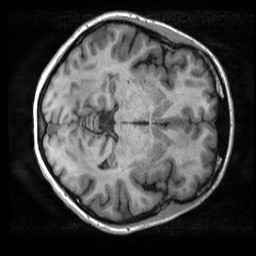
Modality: T1w
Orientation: axial
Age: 36
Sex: female
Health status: healthy
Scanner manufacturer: siemens
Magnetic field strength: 3 T
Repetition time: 2 s
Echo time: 0.00232 s